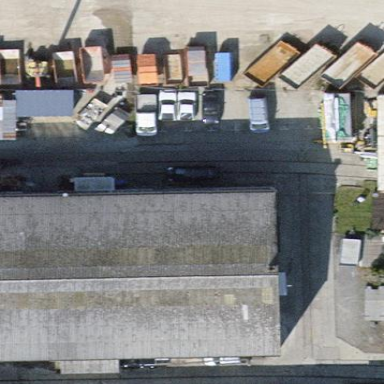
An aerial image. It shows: Industrial building.